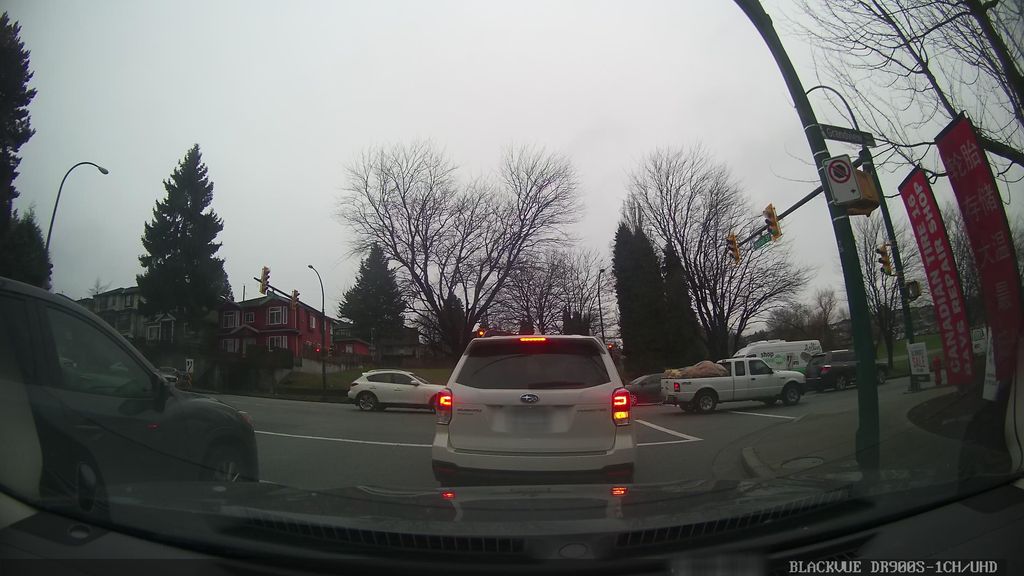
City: vancouver